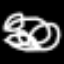
Label: squiggle